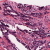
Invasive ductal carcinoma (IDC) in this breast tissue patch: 1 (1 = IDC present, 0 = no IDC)